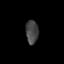
Tissue: skin
Cell type: Epithelial cells
Senescence score: 0.2539
Nuclear area (px): 290
Mean DAPI intensity: 68.241